Field crop: maize
Growth stage: 1
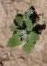
Species: chenopodium